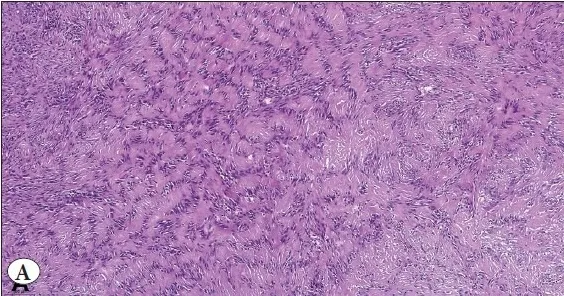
A) Middle part of the tumor with a striking Verocaybody like appearance. Acellular hyaline zones are lined with palisading elongated cells. This is a typical feature of schwannoma. (H&E; x100).
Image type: pathology (h&e)